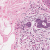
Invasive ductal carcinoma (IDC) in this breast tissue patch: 0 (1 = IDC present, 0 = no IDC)